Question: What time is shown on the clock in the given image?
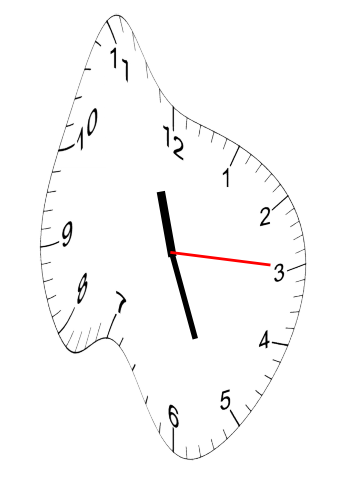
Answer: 11:26:15